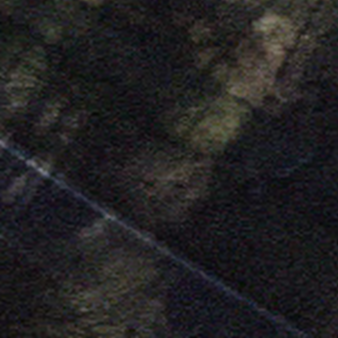
Label: other